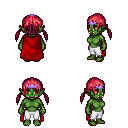
a pixel art fantasy rpg character, female body template, orc, green skin, red cape, white pants, ruby red twin-tailed hairstyle, purple tiara, four views (front, back, left, right), 2x2 character sprite sheet, small pixel art, hard edges, no anti-aliasing